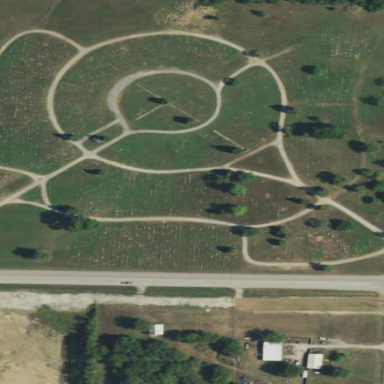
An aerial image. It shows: Cemetery.